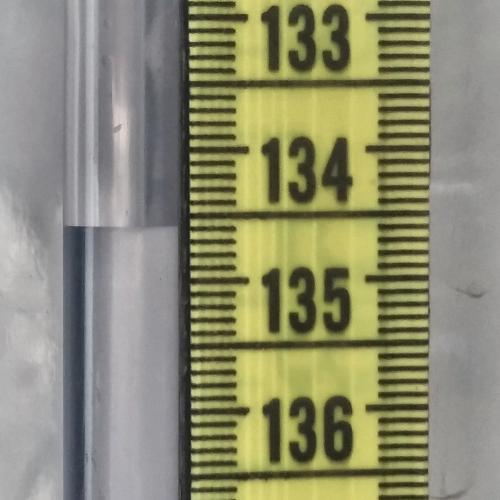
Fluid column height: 134.6 cm